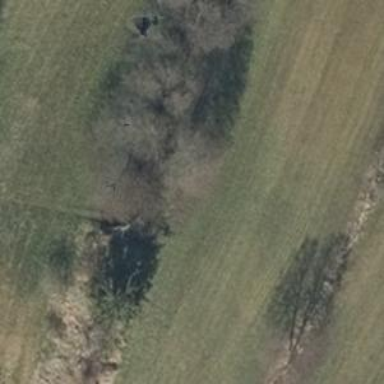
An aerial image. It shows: Row of deciduous broadleaved trees.